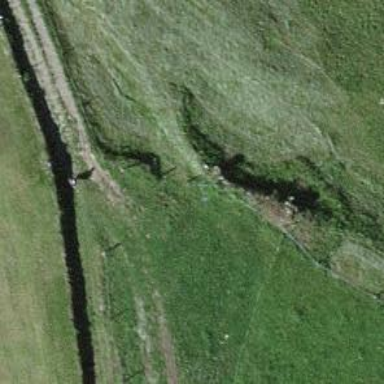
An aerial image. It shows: Dry stone wall barrier.